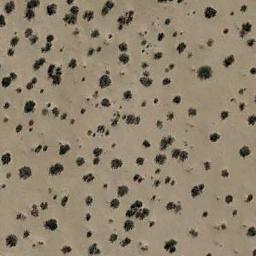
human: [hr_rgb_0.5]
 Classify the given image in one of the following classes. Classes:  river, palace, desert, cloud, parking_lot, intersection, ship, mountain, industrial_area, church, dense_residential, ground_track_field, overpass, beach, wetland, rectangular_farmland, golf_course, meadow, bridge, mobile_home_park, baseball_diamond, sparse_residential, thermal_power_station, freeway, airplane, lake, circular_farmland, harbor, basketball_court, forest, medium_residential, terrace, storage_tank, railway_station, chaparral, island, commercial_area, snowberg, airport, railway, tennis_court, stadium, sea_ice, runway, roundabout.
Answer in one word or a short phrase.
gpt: chaparral